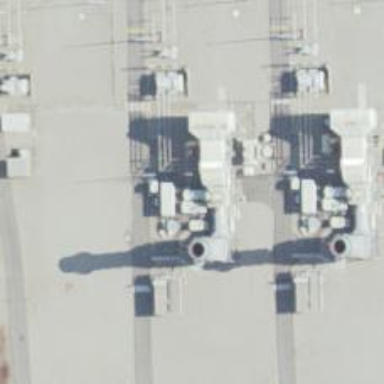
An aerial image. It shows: Gas turbine power generator.